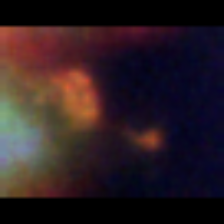
Taxon: Unknown_full_image
Group: Unknown